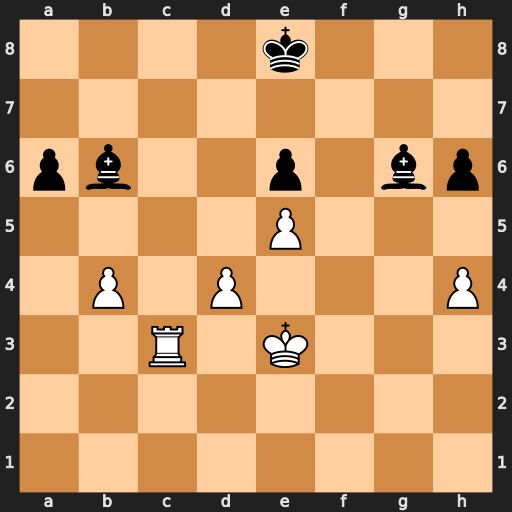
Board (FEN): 4k3/8/pb2p1bp/4P3/1P1P3P/2R1K3/8/8
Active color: w
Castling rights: -
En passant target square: -
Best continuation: Rc6 Bd8 Rxe6+